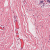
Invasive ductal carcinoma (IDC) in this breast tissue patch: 0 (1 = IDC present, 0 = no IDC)